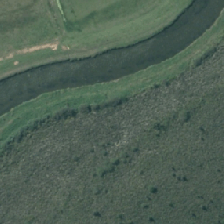
Land cover: herbaceous_freshwater_vege